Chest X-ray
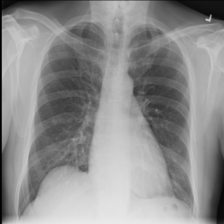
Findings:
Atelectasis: negative
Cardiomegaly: negative
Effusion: negative
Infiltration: positive
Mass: negative
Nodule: negative
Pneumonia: negative
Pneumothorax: negative
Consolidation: negative
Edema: negative
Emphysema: negative
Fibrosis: negative
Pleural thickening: negative
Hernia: negative